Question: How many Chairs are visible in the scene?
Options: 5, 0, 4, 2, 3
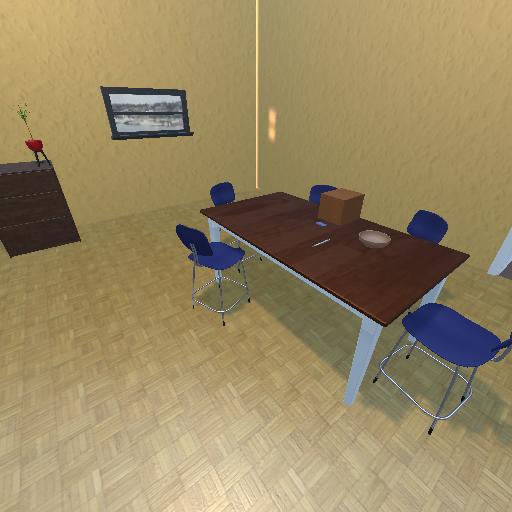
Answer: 5